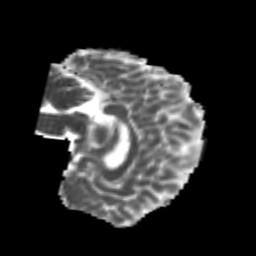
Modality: MD
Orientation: sagittal
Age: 20
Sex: male
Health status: healthy
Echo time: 0.074 s